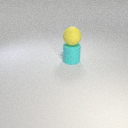
large yellow rubber sphere above large cyan rubber cylinder